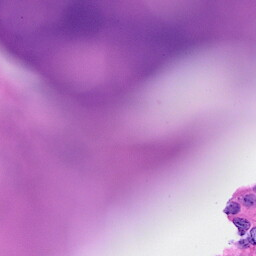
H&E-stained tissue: Breast